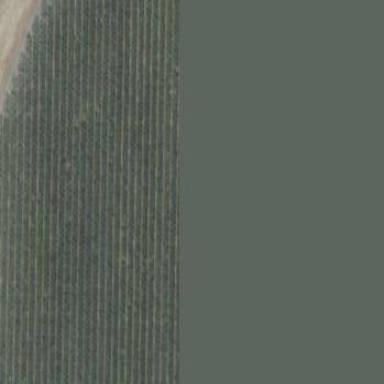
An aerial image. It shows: Vineyard where grapes are grown.